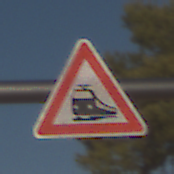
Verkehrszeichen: Bahnuebergang
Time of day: MorningAfternoon
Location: Outdoor (Nature)
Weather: PartlyCloudy
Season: NotSpecified
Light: Natural